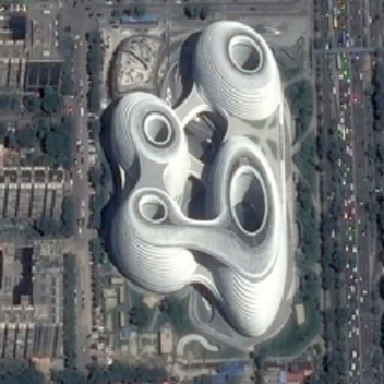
Some buildings and many green trees are surrounded by strange white central buildings .